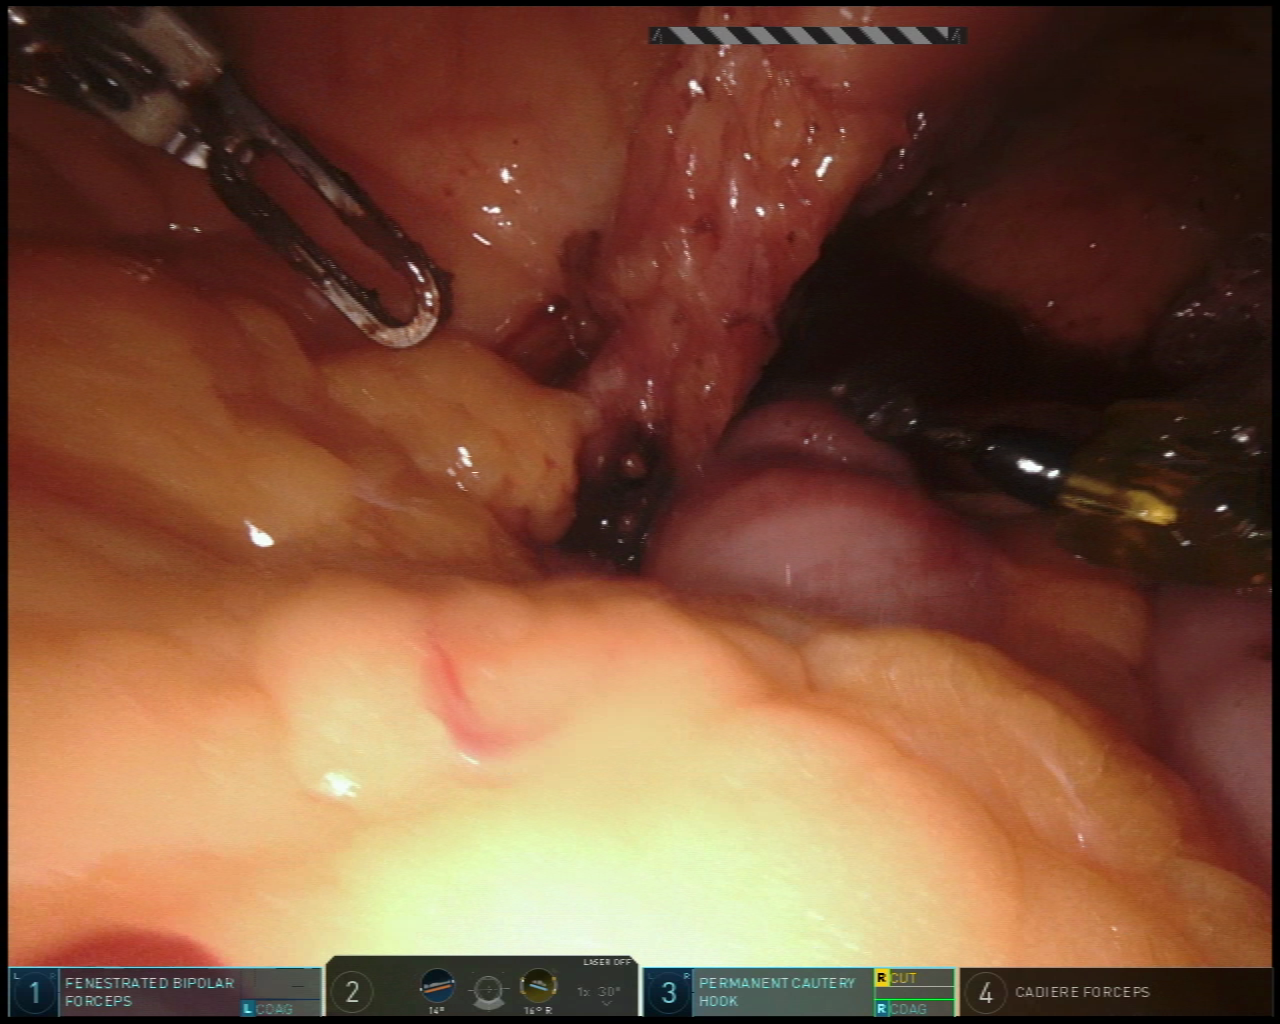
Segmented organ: small_intestine
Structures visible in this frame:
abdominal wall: no
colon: no
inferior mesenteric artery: no
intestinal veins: no
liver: no
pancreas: no
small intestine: yes
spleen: no
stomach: no
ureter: no
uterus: no
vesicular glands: no